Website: lowes
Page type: newsletter-management
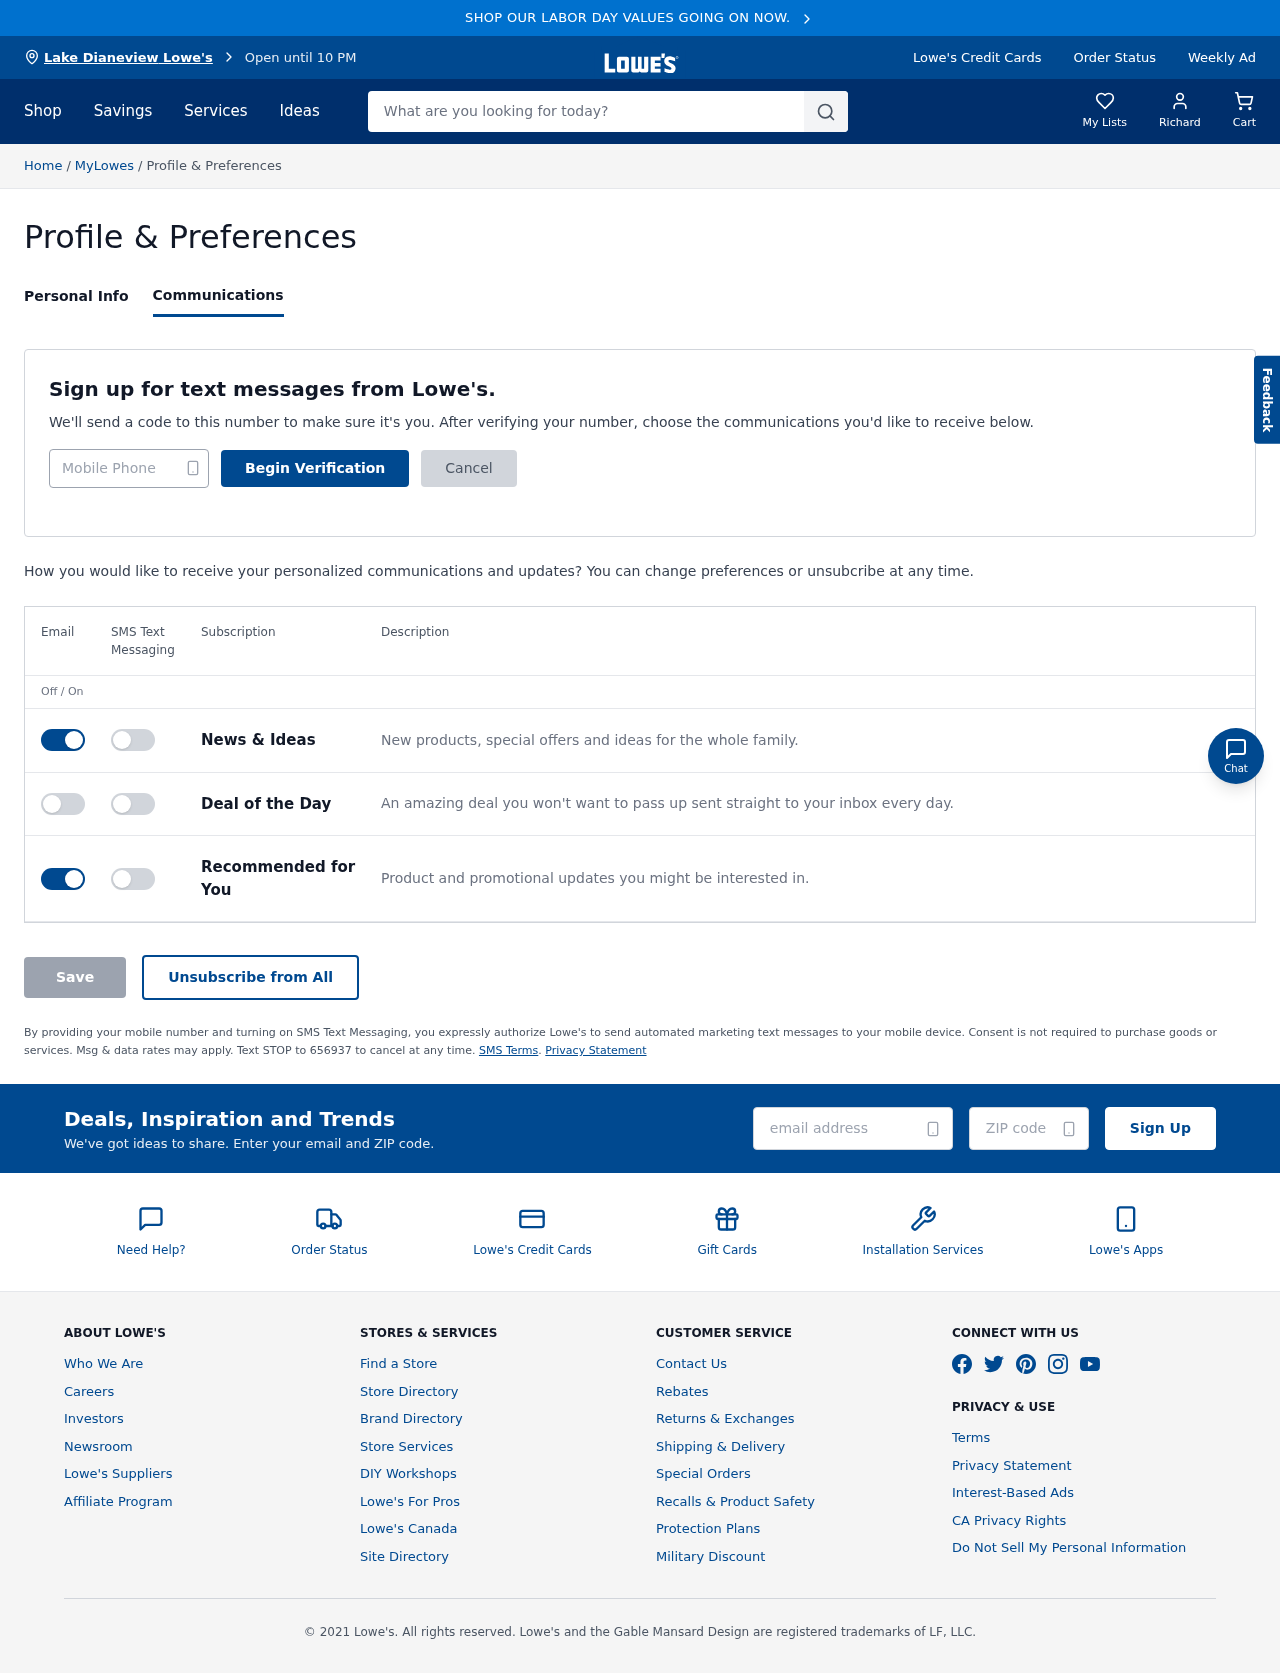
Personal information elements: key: PII_CITY
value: Lake Dianeview Lowe's
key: PII_EMAIL
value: richard.white@yahoo.com
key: PII_FIRSTNAME
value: Richard
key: PII_PHONE
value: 6614015533
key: PII_POSTCODE
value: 22343
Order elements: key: ORDER_NUM_ITEMS
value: Cart
Search elements: key: HEADER_SEARCH
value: What are you looking for today?